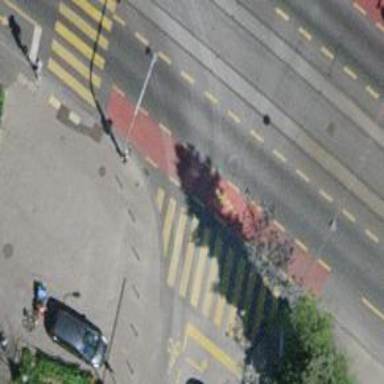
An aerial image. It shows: Road with traffic signals.